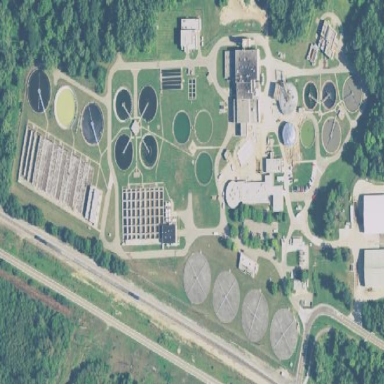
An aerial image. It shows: Water works facility.